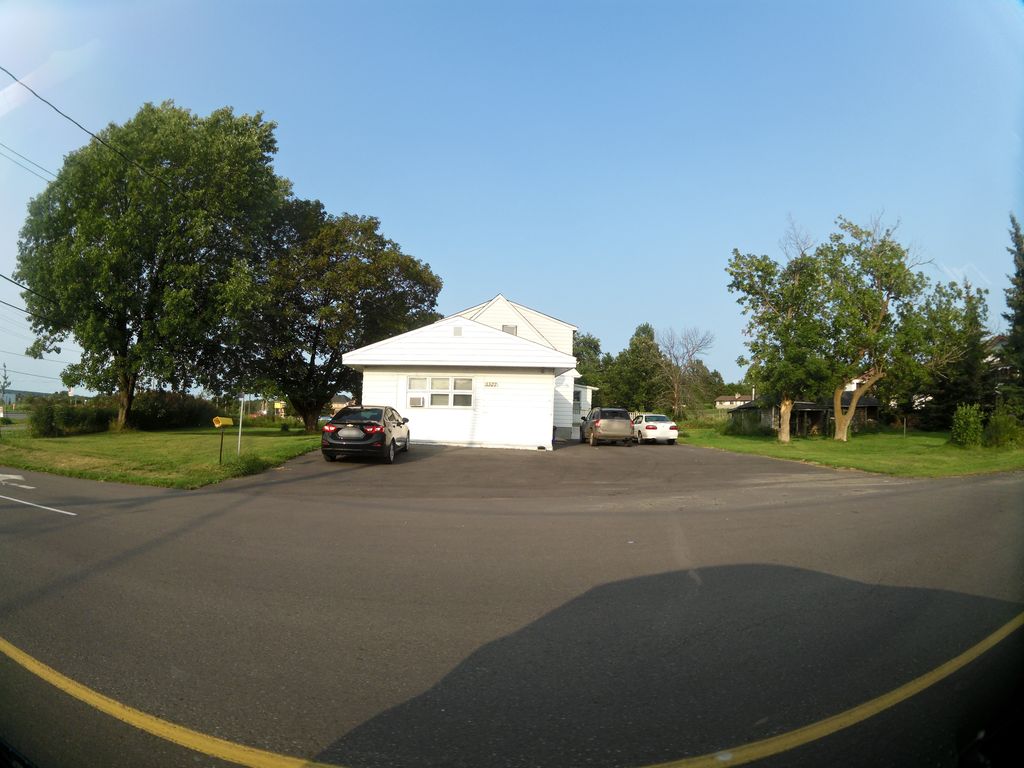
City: ottawa-gatineau